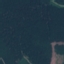
Land use / land cover: Forest